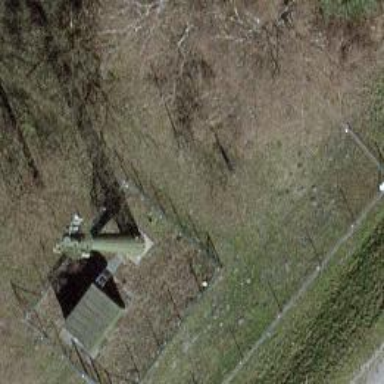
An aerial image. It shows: Communication tower.